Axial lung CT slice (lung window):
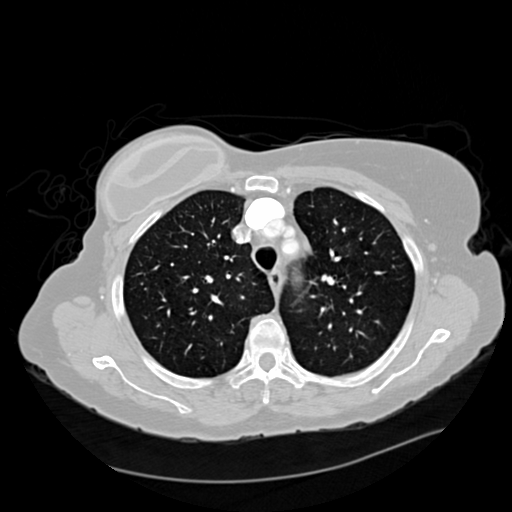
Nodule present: no